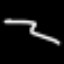
Label: squiggle